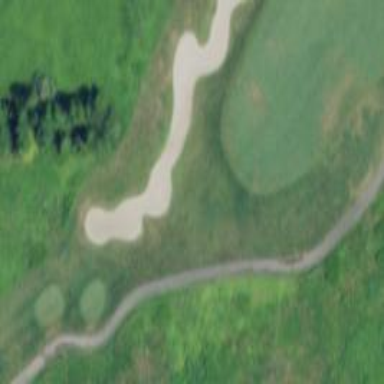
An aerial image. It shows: Sand bunker on golf course.